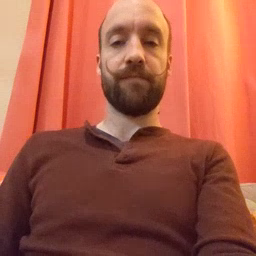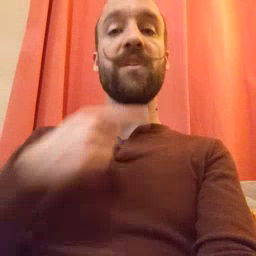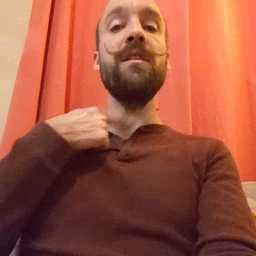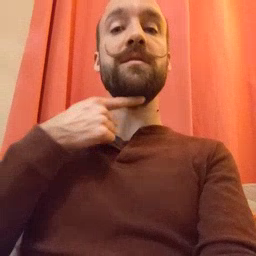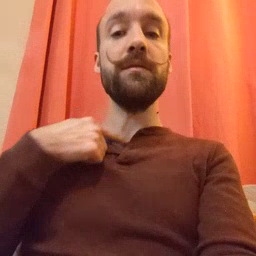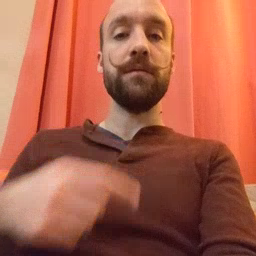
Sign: thirsty